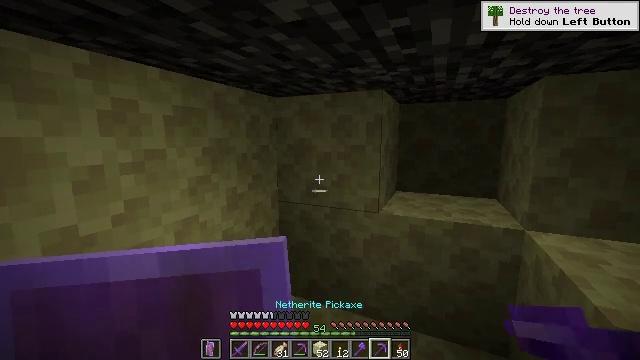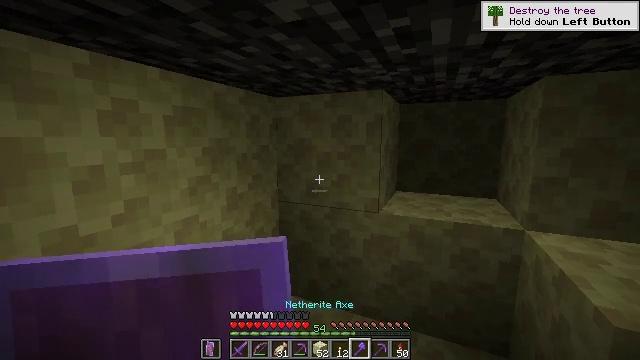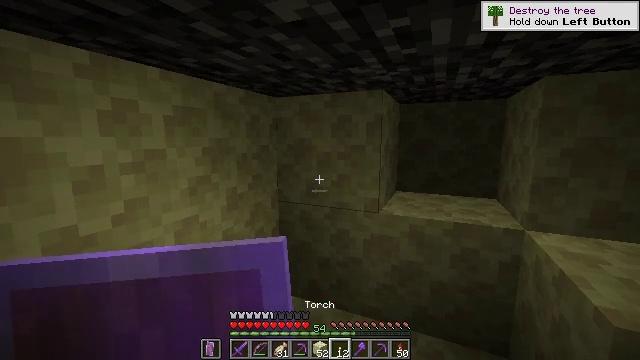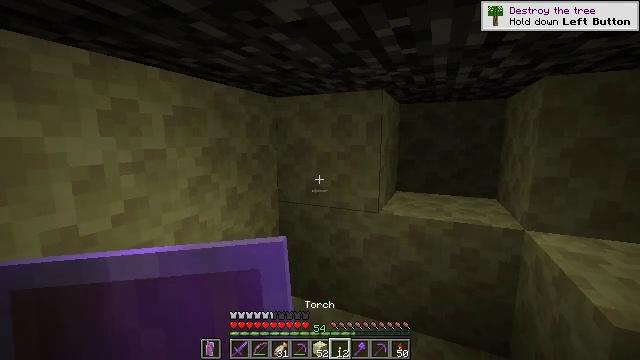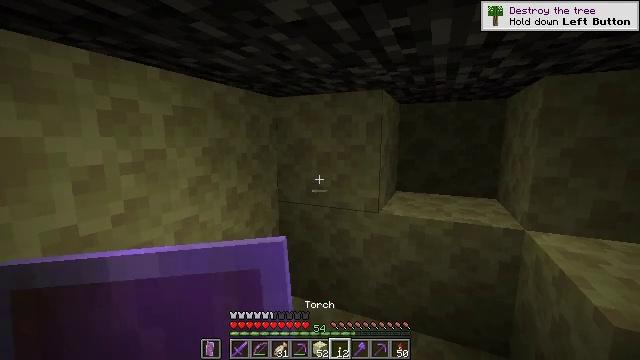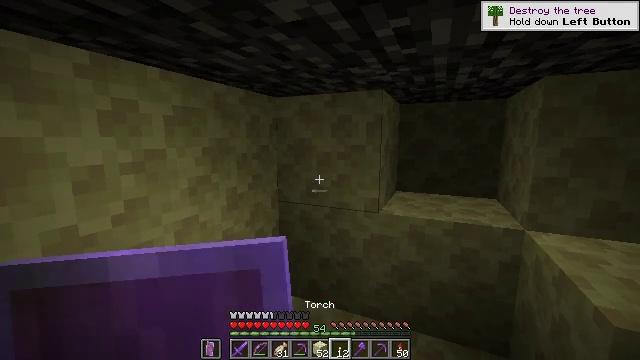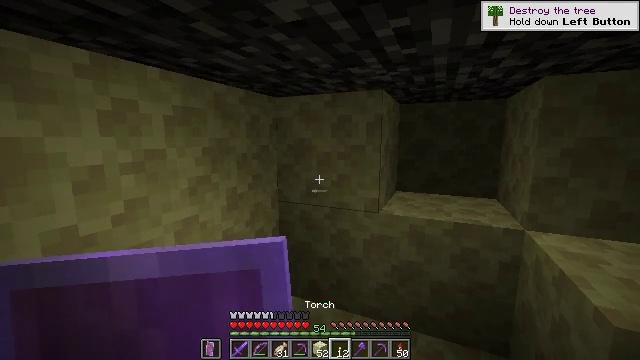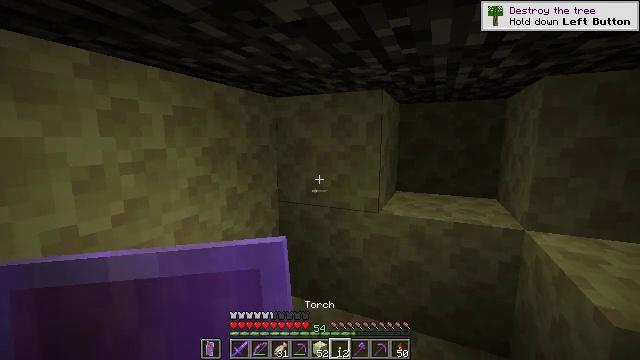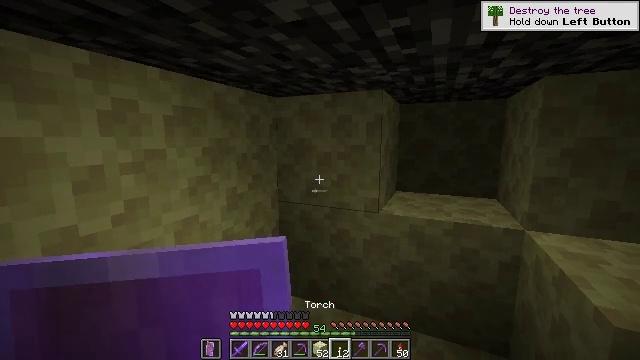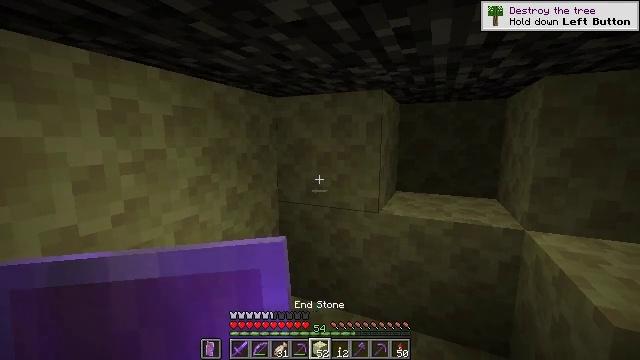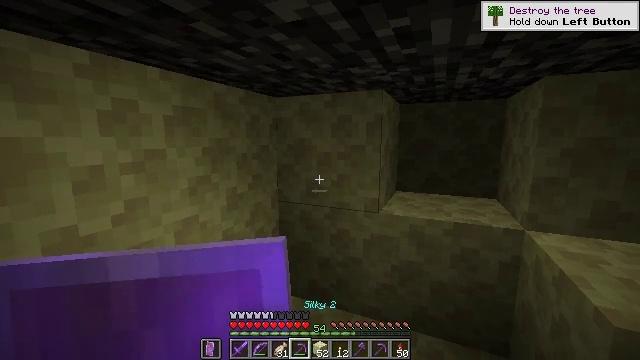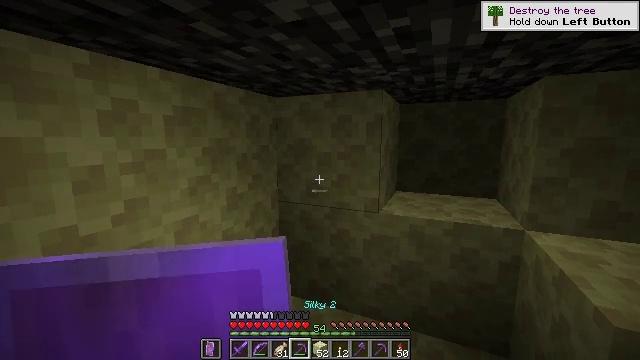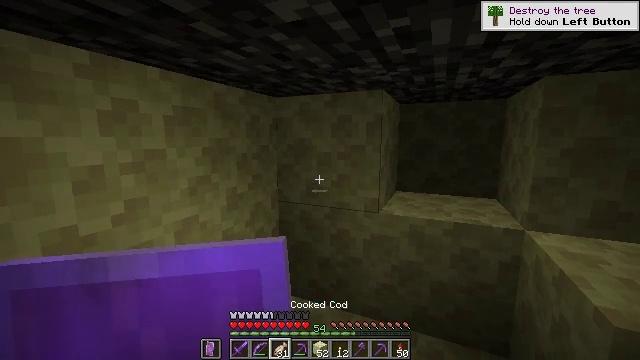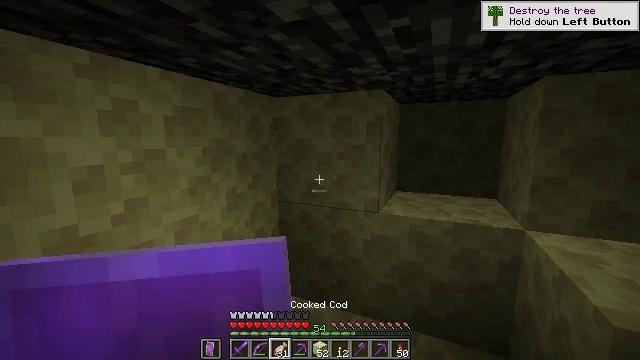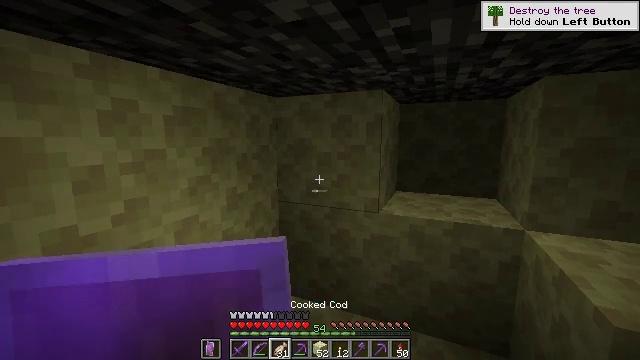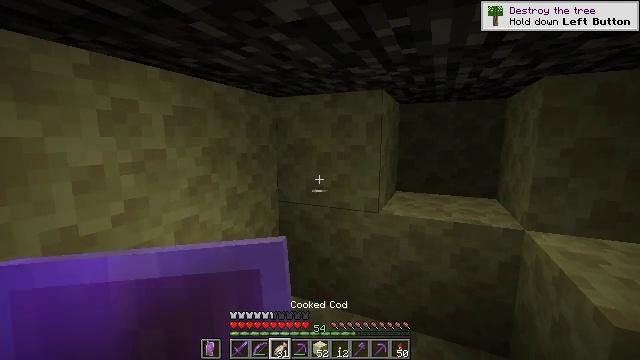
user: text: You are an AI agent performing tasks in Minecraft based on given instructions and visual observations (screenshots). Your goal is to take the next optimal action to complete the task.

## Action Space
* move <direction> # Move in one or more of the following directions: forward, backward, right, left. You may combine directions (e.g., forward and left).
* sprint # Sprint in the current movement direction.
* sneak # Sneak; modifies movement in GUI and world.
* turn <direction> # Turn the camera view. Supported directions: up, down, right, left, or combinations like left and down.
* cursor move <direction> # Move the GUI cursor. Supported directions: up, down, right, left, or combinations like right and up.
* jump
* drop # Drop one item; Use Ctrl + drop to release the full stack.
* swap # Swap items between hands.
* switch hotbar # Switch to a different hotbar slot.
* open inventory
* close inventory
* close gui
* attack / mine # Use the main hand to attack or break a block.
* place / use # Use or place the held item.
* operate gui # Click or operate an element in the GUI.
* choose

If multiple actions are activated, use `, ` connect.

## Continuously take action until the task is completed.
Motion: motion action
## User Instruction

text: Break some end stone blocks.
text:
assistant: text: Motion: no_op
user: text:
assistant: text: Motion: no_op
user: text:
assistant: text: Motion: no_op
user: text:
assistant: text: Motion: no_op
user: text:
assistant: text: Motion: no_op
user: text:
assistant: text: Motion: no_op
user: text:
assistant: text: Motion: no_op
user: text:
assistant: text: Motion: no_op
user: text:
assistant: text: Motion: no_op
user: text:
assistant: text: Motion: no_op
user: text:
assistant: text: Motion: no_op
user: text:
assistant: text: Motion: no_op
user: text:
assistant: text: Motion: no_op
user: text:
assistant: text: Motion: no_op
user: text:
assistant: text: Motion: no_op
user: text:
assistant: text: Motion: no_op
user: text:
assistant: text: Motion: no_op
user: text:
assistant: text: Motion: turn left and up
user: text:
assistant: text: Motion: move right, turn left and up
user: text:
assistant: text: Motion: move right, turn left and up
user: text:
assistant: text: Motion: move right, turn left
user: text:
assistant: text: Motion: move right
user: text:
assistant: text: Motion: turn left
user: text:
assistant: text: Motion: turn left
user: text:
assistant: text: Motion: no_op
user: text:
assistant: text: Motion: no_op
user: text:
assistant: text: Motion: no_op
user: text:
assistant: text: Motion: turn left
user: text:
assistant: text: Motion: turn left
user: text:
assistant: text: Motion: turn left